Question: I want to work as AutoCompleteTextview. But I am not using auto complete text view in my project. I have used edit text and taking it the value for sorting the value of adapter using those values of adapter I am creating a dynamic button. But actually, I want to delete dynamically created button. When a user enters new value in edit text at that case it sorts new value in adapter according to the button has to created. But, my problem is that dynamically created button does not get deleted when a user enters new text on edit text view. It has to looking like this:

'''
if (!s.equals("")) {
final String query = s.toString().trim();
filteredTags.clear();
((ViewManager) btnTag.getParent()).removeView(btnTag);
for (int i = 0; i < TagArray.size(); i++) {
final String tagName = TagArray.get(i).gettagName();
if (tagName.contains(query)) {
filteredTags.add(TagArray.get(i));
}
}
count1 = filteredTags.size();
layout = (LinearLayout) dialog.getCustomView().findViewById(R.id.layoutTags);
layout.setOrientation(LinearLayout.VERTICAL); //Can also be done in xml by android:orientation="vertical"
layout.setWeightSum(1);
float rowneed = ((float) count1 / 5);
k = 0;
for (int i = 0; i < ceil(rowneed); i++) {
row1 = new LinearLayout(getContext());
row1.setLayoutParams(new LinearLayout.LayoutParams(LinearLayout.LayoutParams.WRAP_CONTENT, LinearLayout.LayoutParams.WRAP_CONTENT));
/* layout.setVisibility(View.VISIBLE);
row.setVisibility(View.VISIBLE);*/
for (int j = 0; j < 5; j++) {
btnTag = new Button(getContext());
btnTag.setHeight(15);
btnTag.setWidth(0);
btnTag.setMinimumWidth(155);
btnTag.setMinimumHeight(135);
mTagList1 = new ArrayList<>();
if (k < count1) {
btnTag.setText(filteredTags.get(k).gettagName());
btnTag.setId(k);
k++;
btnTag.setVisibility(View.VISIBLE);
} else {
btnTag.setVisibility(View.INVISIBLE);
}
Log.e("count", " " + k + " " + count1 + " " + ceil(rowneed) + " " + edtTag.getText().toString());
btnTag.setTextSize(7);
btnTag.setGravity(0);
row1.addView(btnTag);
}
layout.addView(row1);
}
for (int btnId = 0; btnId < filteredTags.size(); btnId++) {
btnTag = (Button) dialog.getCustomView().findViewById(btnId);
final int finalId1 = btnId;
btnTag.setOnClickListener(new View.OnClickListener() {
public void onClick(View view) {
TagNameArray.add(new Tags(filteredTags.get(finalId1).gettagId(), filteredTags.get(finalId1).gettagName()));
// Log.e("button","Button clicked index = " + finalId +" "+ TagArray.get(finalId1).gettagName()+" "+TagNameArray.size());
}
});
}
}
'''
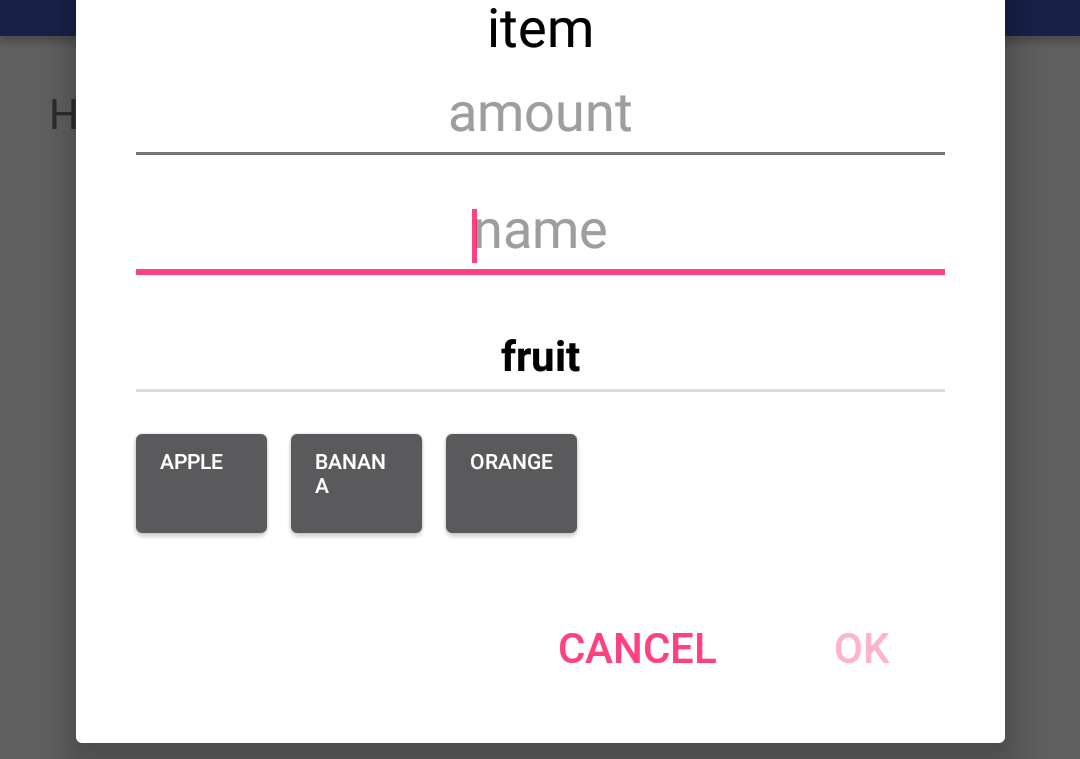
Answer: Add this line of code :
'layout.removeAllViews(); layout.invalidate(); row.removeAllViews(); row.invalidate();'